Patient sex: F
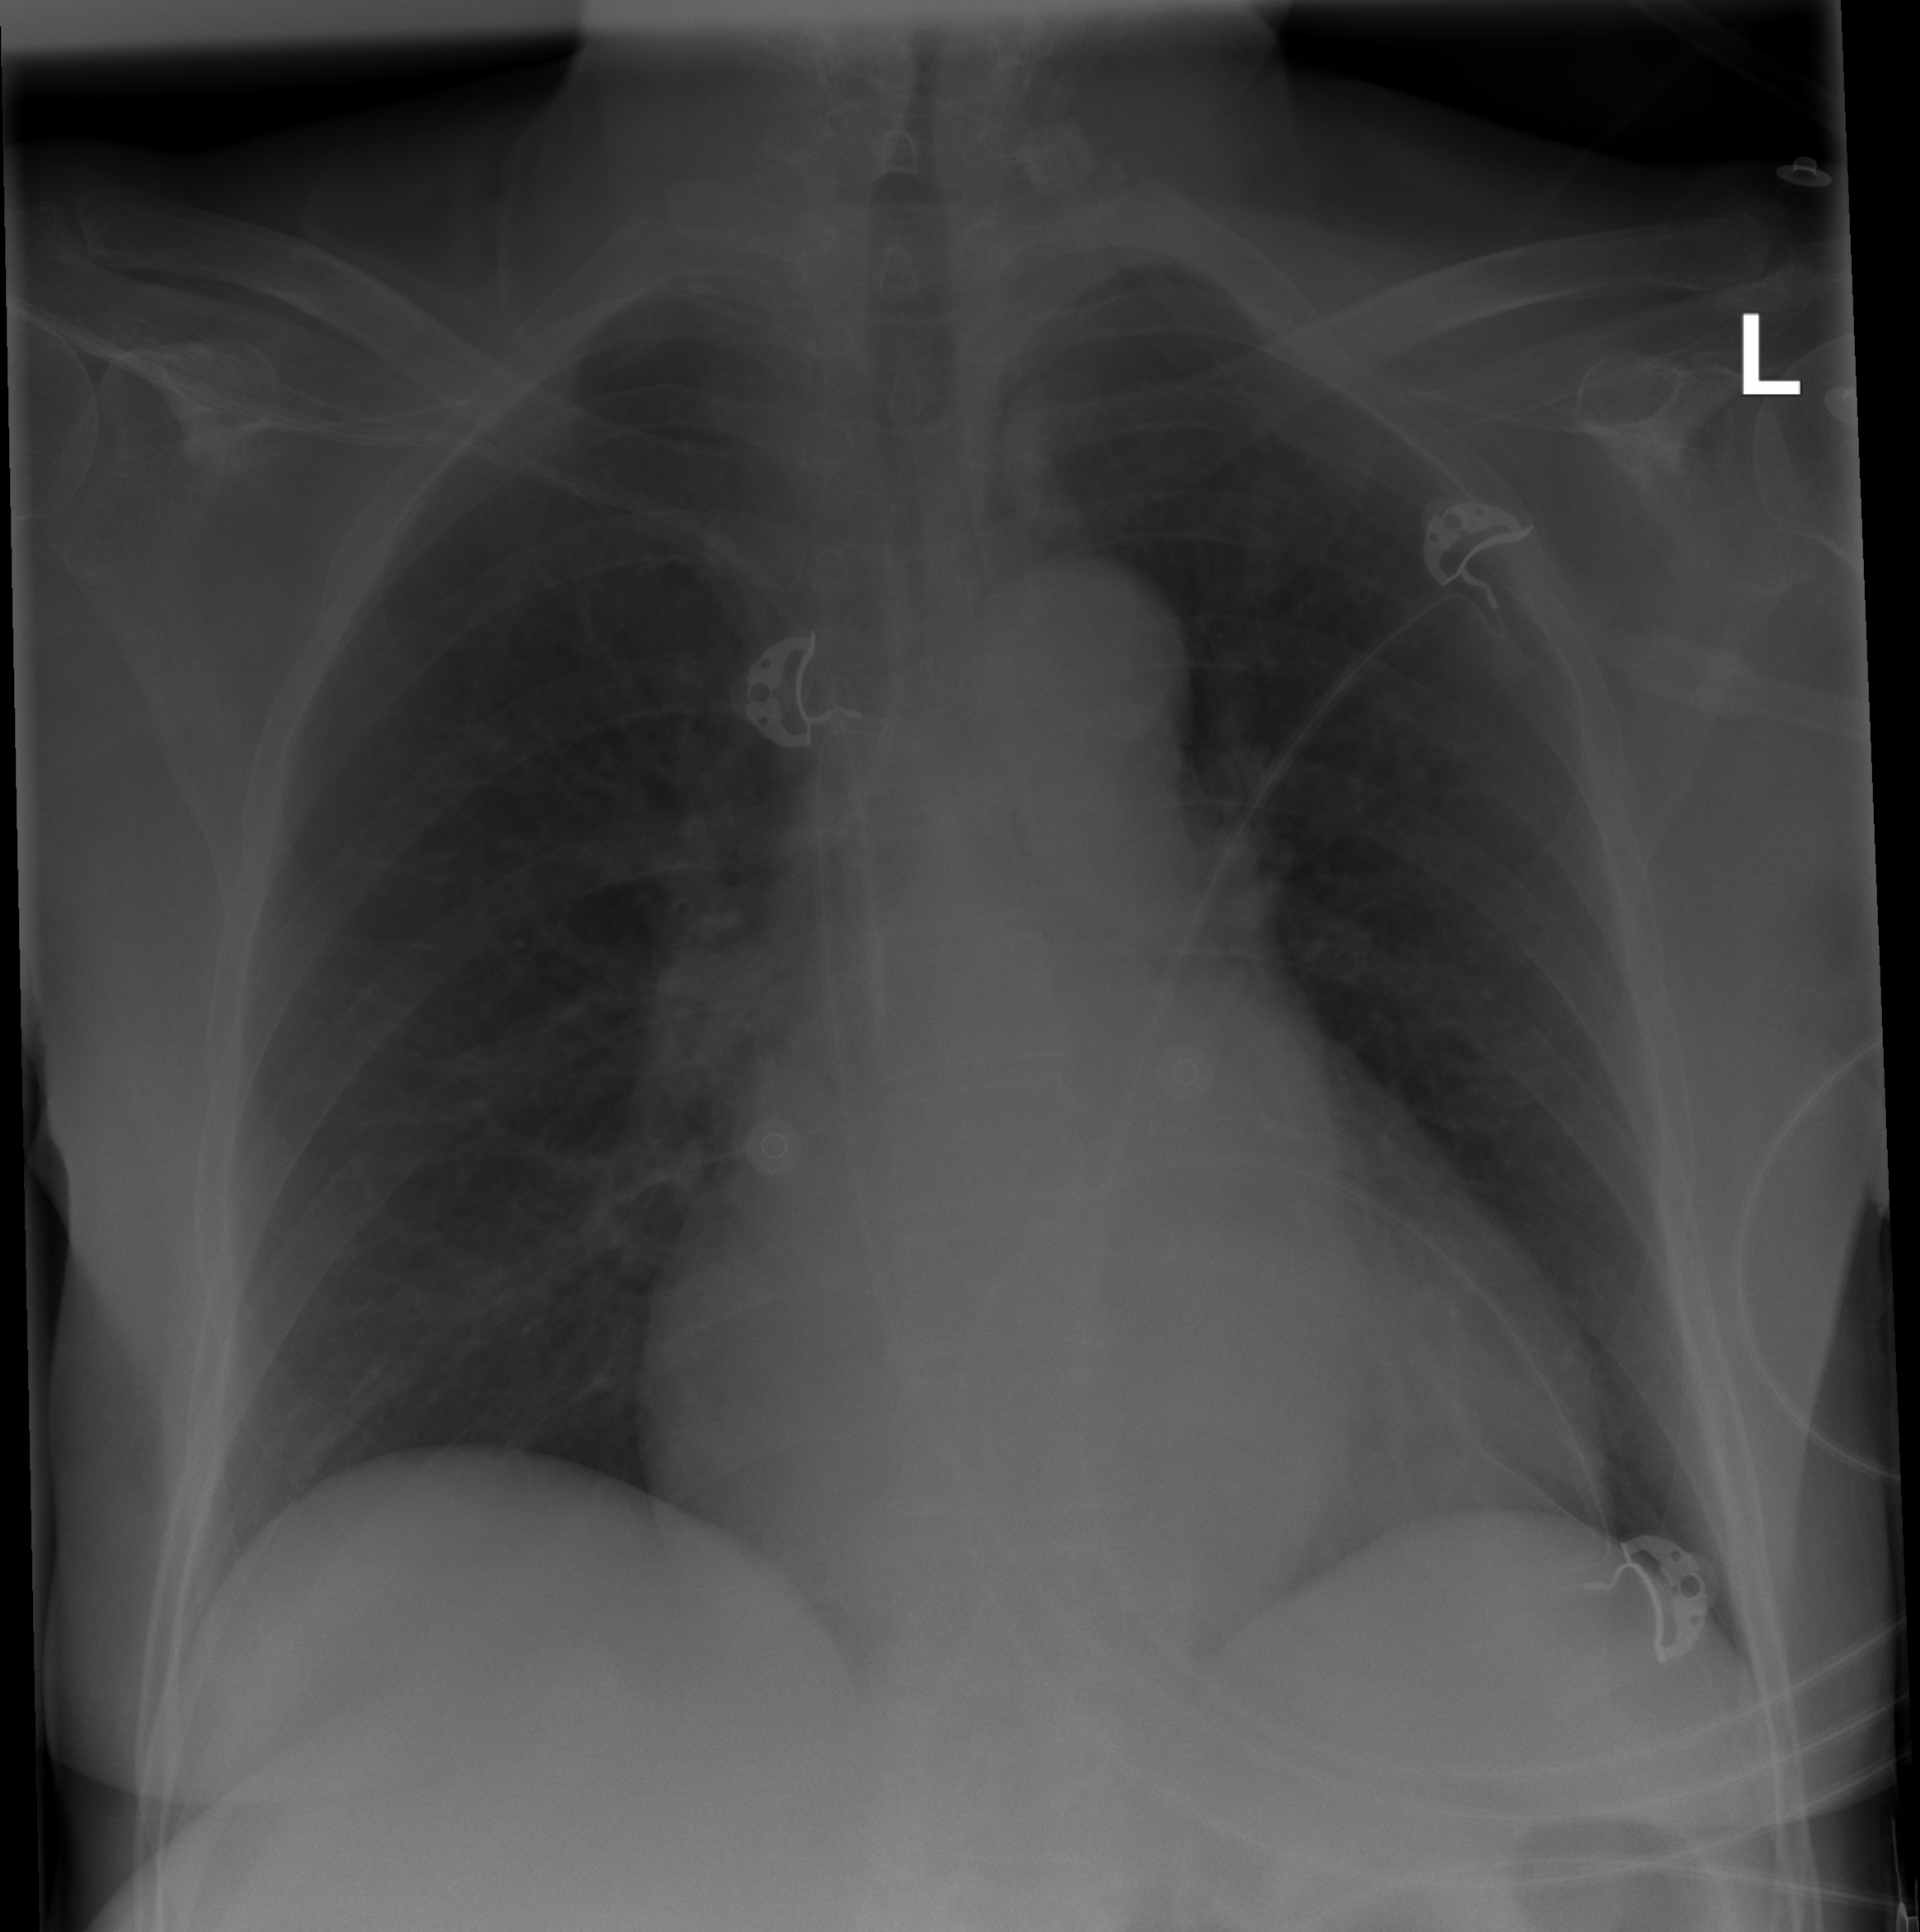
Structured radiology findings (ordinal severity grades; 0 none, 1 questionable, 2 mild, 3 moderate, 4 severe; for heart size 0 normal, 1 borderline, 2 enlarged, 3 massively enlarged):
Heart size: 2
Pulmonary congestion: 2
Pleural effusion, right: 0
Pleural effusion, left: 0
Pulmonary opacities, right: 0
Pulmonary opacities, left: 0
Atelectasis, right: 0
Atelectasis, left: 0